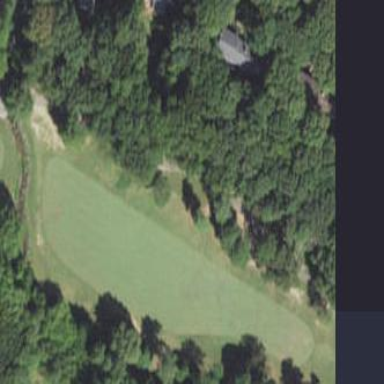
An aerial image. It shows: Golf fairway surrounded by grass.